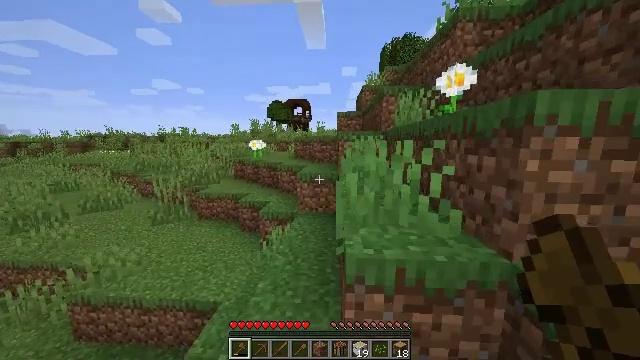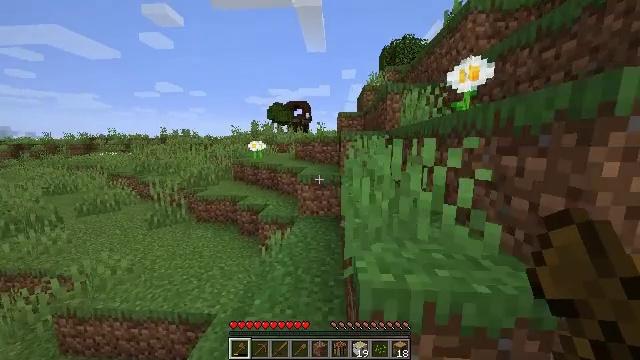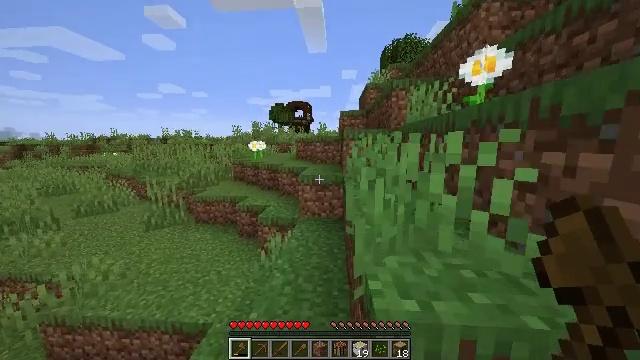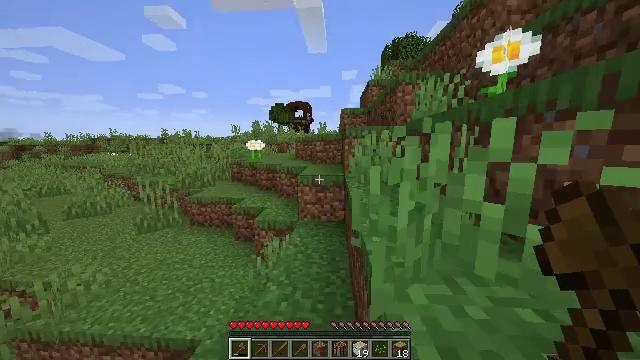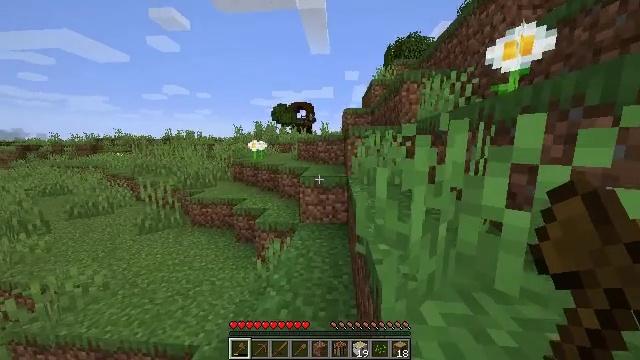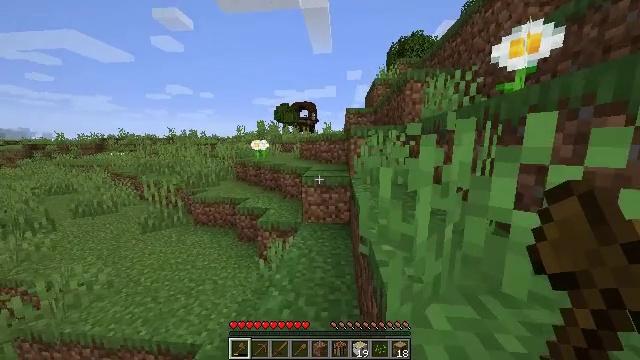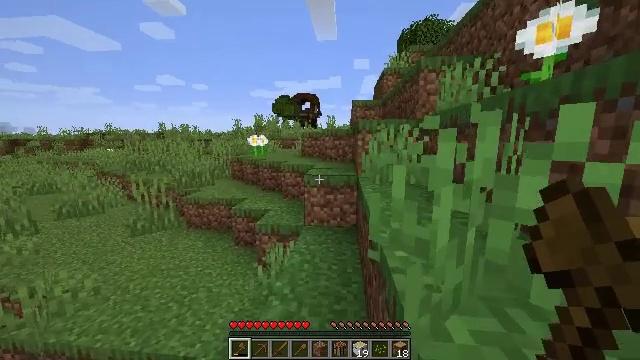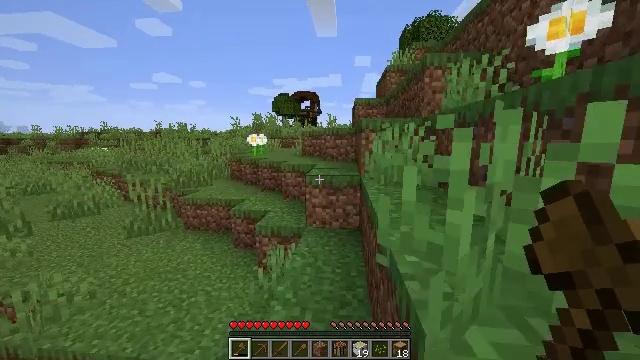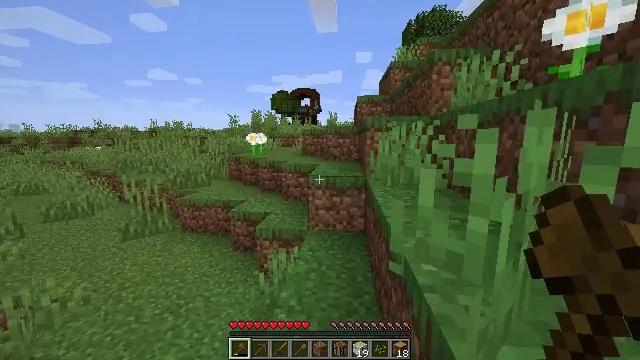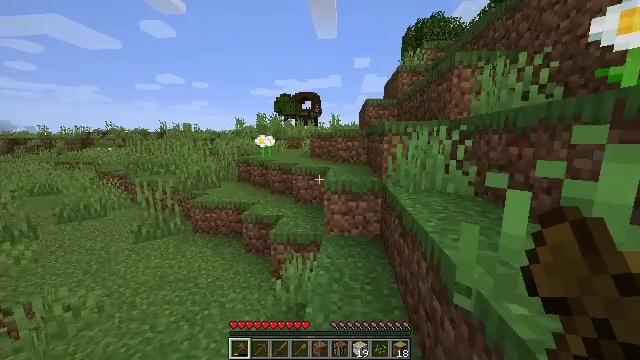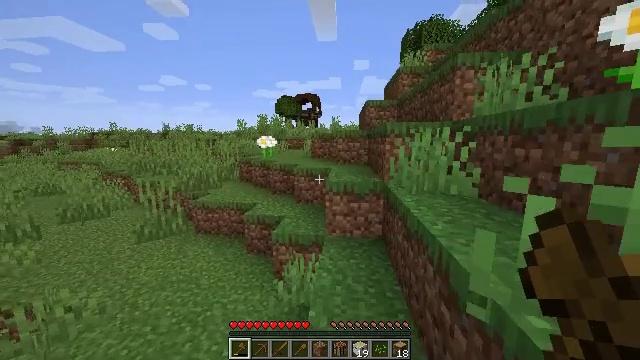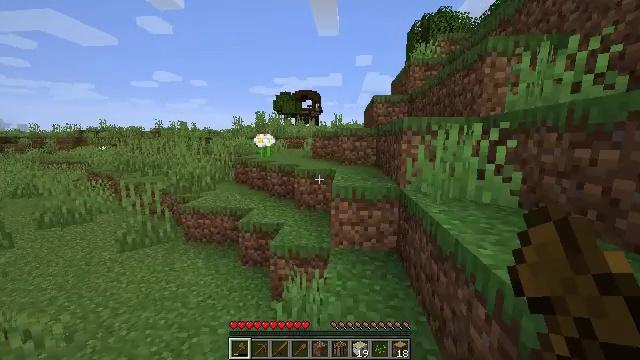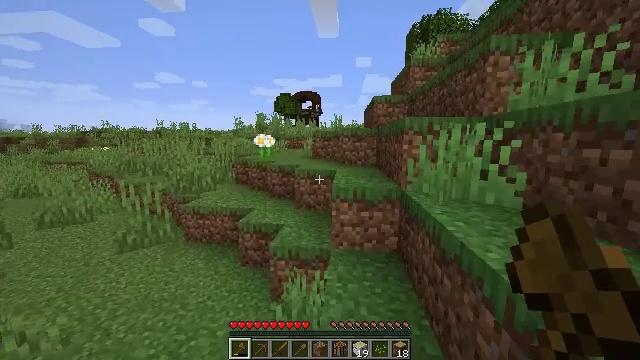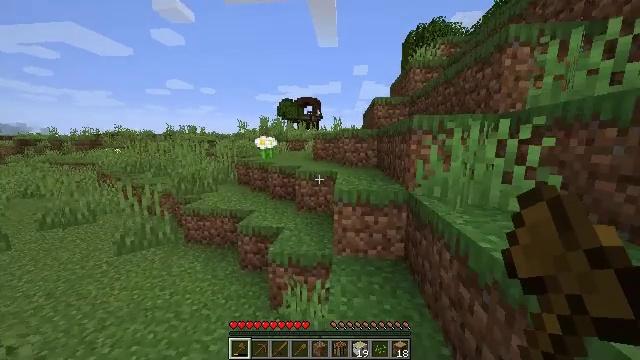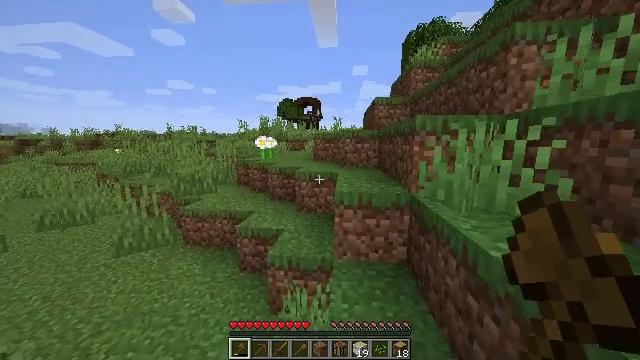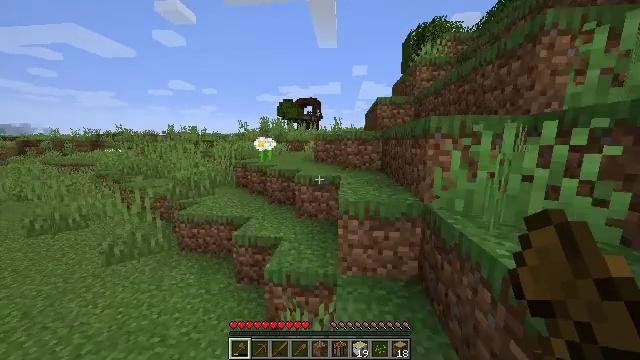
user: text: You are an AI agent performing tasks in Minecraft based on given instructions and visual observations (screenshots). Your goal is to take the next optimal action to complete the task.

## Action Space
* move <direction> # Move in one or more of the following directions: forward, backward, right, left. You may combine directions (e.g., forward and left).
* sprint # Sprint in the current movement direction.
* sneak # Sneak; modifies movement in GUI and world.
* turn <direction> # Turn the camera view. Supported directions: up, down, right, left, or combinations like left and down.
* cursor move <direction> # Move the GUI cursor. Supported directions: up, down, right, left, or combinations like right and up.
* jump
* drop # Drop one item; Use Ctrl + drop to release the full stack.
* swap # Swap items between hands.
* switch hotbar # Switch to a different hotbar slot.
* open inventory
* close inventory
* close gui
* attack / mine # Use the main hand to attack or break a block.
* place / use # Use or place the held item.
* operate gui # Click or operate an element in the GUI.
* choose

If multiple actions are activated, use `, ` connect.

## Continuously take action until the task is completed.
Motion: motion action
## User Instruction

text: Collect oxeye daisy from the ground.
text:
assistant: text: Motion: move forward, sprint
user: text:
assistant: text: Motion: move forward, sprint
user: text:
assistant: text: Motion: move forward, sprint
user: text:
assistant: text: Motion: move forward, sprint
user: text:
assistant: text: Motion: move forward, sprint
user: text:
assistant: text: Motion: move forward, sprint
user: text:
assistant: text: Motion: move forward and move left, sprint
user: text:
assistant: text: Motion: move forward and move left, sprint
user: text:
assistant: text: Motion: move forward and move left, sprint
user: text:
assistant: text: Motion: move forward, sprint
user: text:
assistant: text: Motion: move forward, sprint
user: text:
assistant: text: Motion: move forward, sprint
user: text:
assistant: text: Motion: move forward, sprint
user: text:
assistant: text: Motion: move forward, sprint
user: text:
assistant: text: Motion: move forward, sprint
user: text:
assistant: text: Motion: move forward, sprint
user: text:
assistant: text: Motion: move forward, sprint
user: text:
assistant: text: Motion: move forward, sprint, turn left
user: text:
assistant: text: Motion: move forward, sprint, turn left
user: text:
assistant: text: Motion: move forward, sprint, turn left and up
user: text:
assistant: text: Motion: move forward, sprint
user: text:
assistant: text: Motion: move forward, sprint, turn left
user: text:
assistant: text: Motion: move forward, sprint, turn left and up
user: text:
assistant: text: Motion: move forward, turn left and up
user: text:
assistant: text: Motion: move forward, turn left and up
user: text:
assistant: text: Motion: move forward
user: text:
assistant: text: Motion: move forward
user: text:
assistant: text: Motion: move forward
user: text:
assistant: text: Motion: move forward
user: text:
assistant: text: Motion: move forward, attack / mine